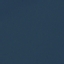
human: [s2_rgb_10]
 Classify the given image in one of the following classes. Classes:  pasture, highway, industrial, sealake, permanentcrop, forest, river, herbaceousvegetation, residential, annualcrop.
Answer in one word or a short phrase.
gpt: SeaLake